RGB frame:
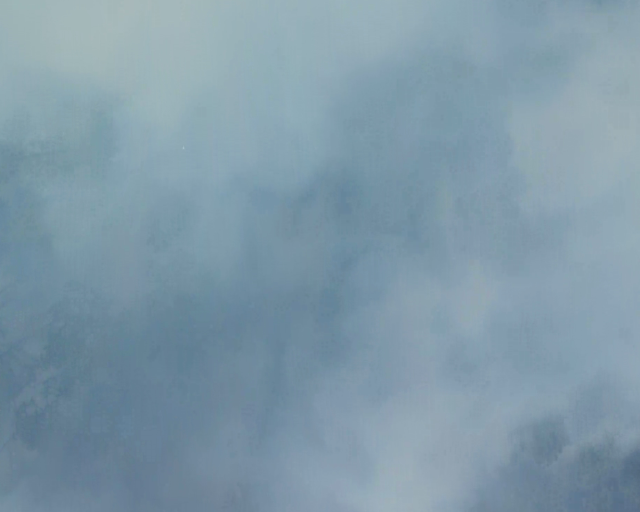
Thermal frame:
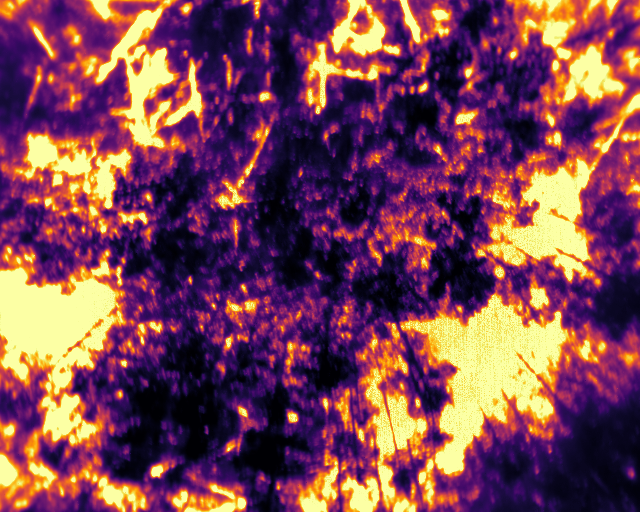
Captured: 2026-02-27 02:38:56
Pixels at or above 80 °C: 204096 (fraction of frame: 0.6229)